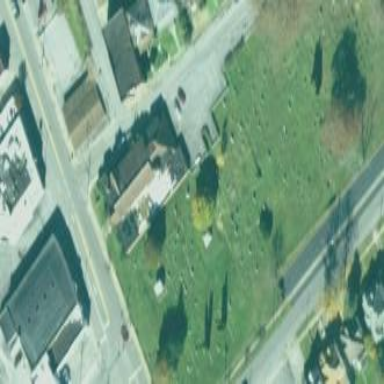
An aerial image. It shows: Park adjacent to cemetery.